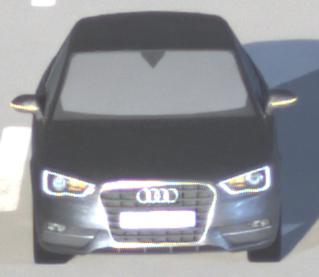
Make: Audi
Model: A3 1.2 TFSI
Detailed model: A3 (8V)
Model produced from: 2013/02
Model produced until: 2014/05
Doors: 3
Color: gray
Road condition: dry road
Daytime: night
Contrast: high contrast